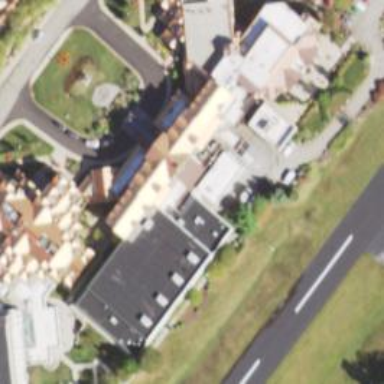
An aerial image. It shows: Hotel building.